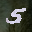
Label: 5